七年级 · 度量几何学
如图, 将一副三角尺的直角顶点 $\mathrm{O}$ 重合在一起. 若 $\angle \mathrm{COB}$ 与 $\angle \mathrm{DOA}$ 的比是 2: 7, OP 平分 $\angle \mathrm{DOA}$, 则 $\angle \mathrm{POC}=$ \$ \qquad \$度.

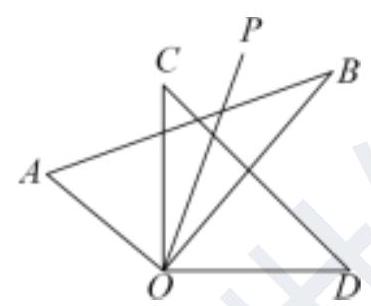
答案: 20
解析: $\because \angle C O B+\angle D O A=\angle C O B+\angle C O A+\angle C O B+\angle D O B$

$$
=\angle A O B+\angle C O D=180^{\circ}
$$

又 $\because \angle C O B$ 与 $\angle D O A$ 的比是 $2: 7$,

$\therefore \angle D O A=180^{\circ} \times \frac{7}{2+7}=140^{\circ}$,

$\because O P$ 平分 $\angle D O A$,

$\therefore \angle D O P=70^{\circ}$,

$\therefore \angle P O C=20^{\circ}$.

故答案为: 20 .